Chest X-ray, PA view. Patient: 59 years old, sex M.
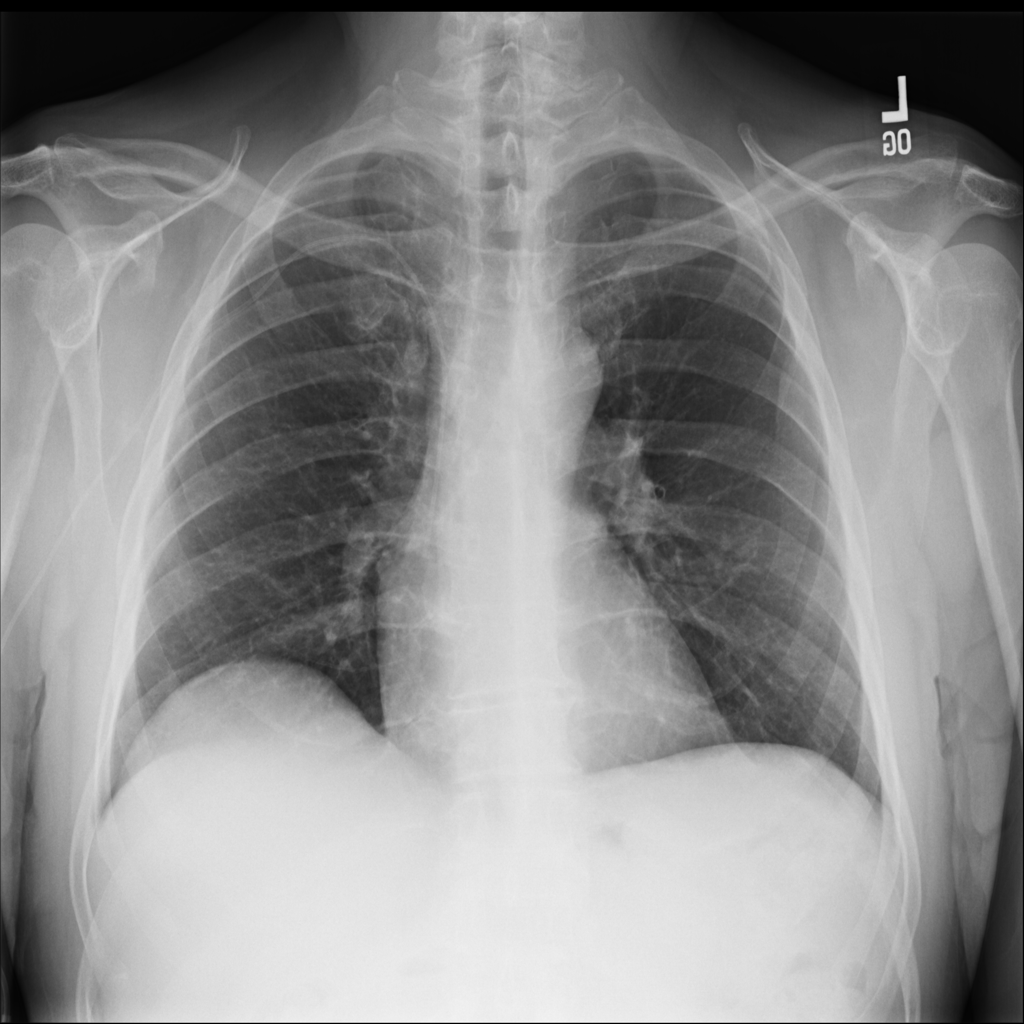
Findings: No Finding